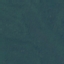
Land use / land cover class: Forest